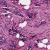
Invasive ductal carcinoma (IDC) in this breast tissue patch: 1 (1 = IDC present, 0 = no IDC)